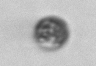
Label: Dinophyceae